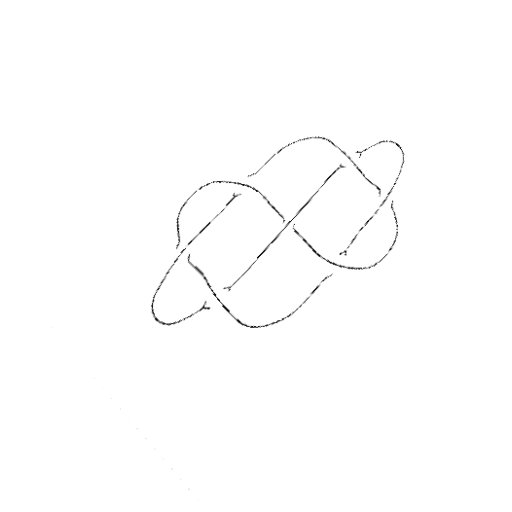
Crossing number: 7